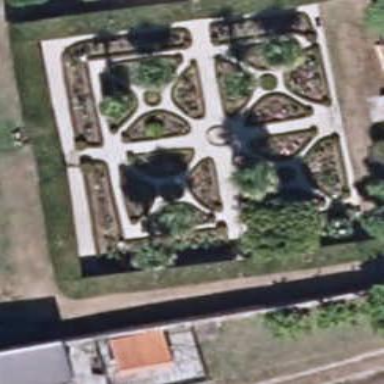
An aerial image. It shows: Garden that is leisure land.